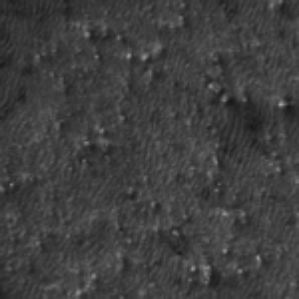
Label: frost